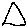
Label: triangle